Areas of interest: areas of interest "Yintai Mountain Cultural Ecological Park"
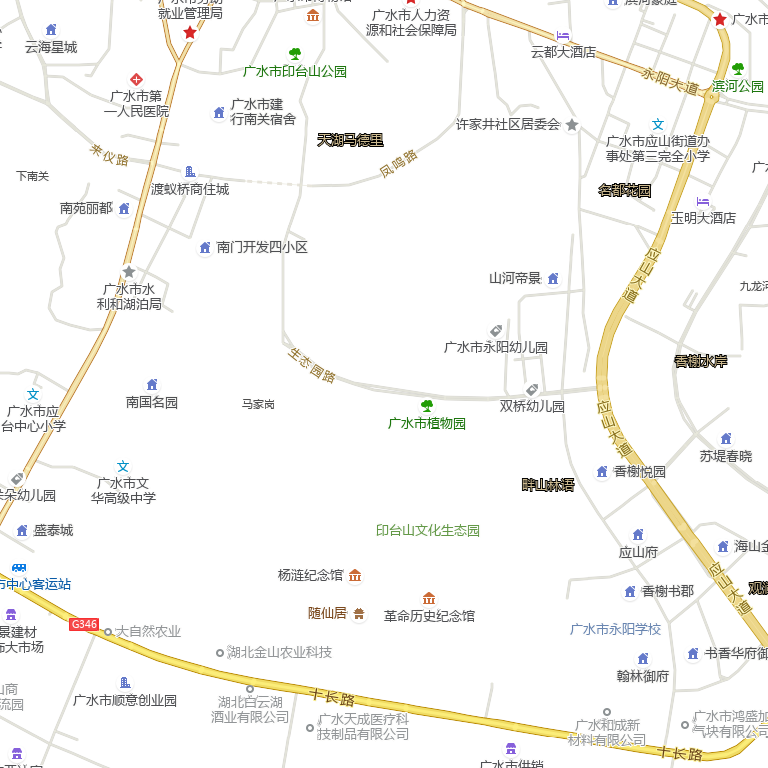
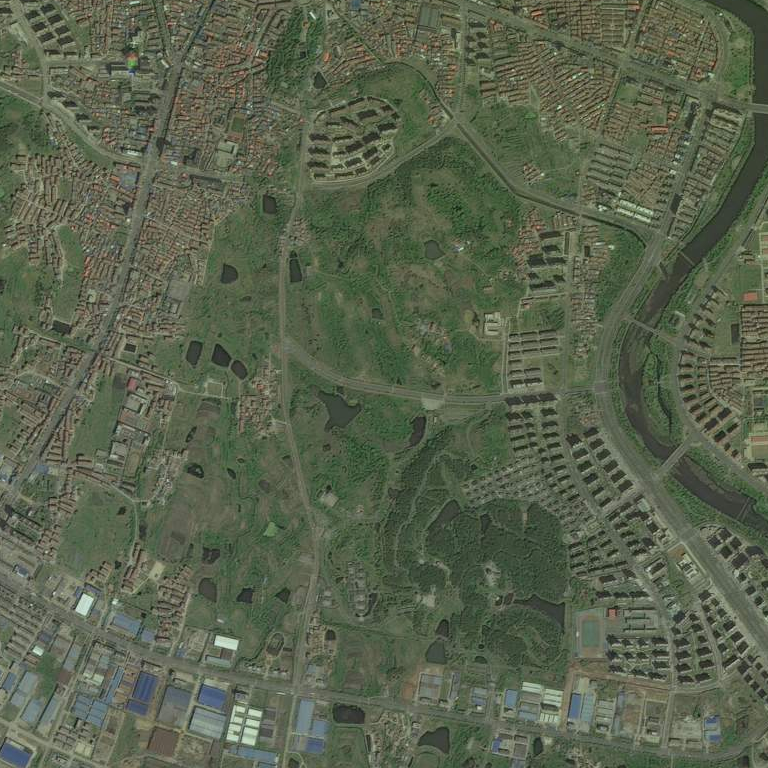